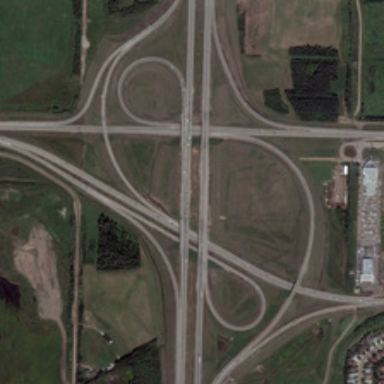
Some buildings and many green meadows are near a viaduct .